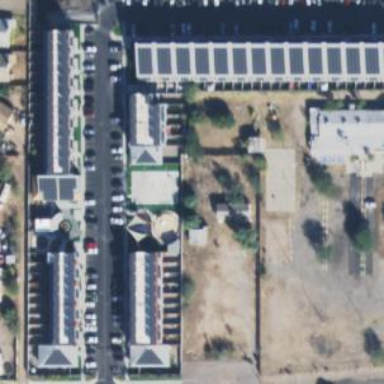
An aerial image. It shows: Residential area with apartments.